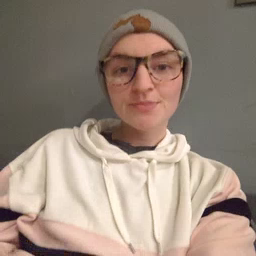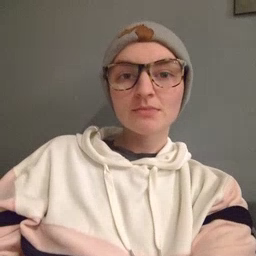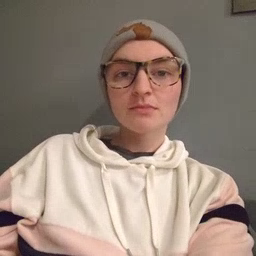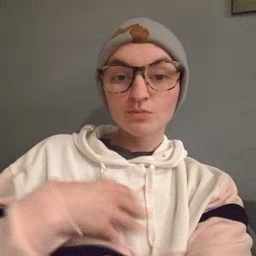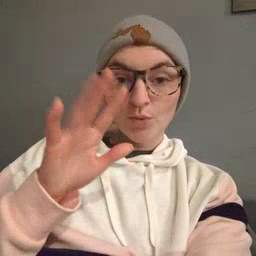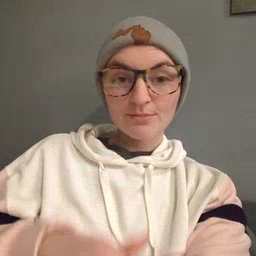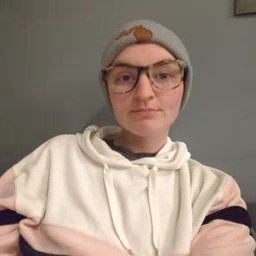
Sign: snow